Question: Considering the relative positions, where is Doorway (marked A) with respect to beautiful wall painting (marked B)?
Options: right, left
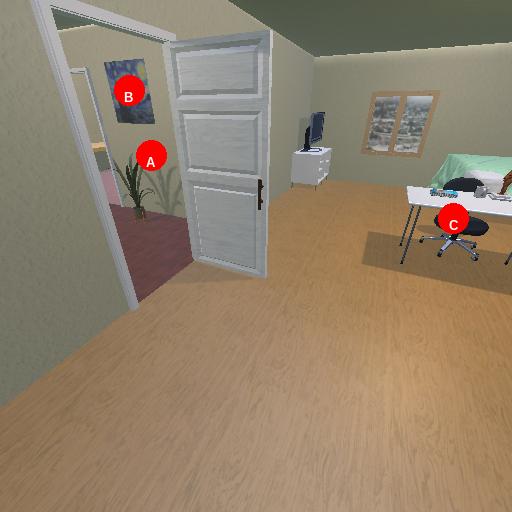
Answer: right